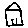
Label: house